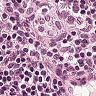
Metastatic tissue present: no